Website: macys
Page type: customer-info-address
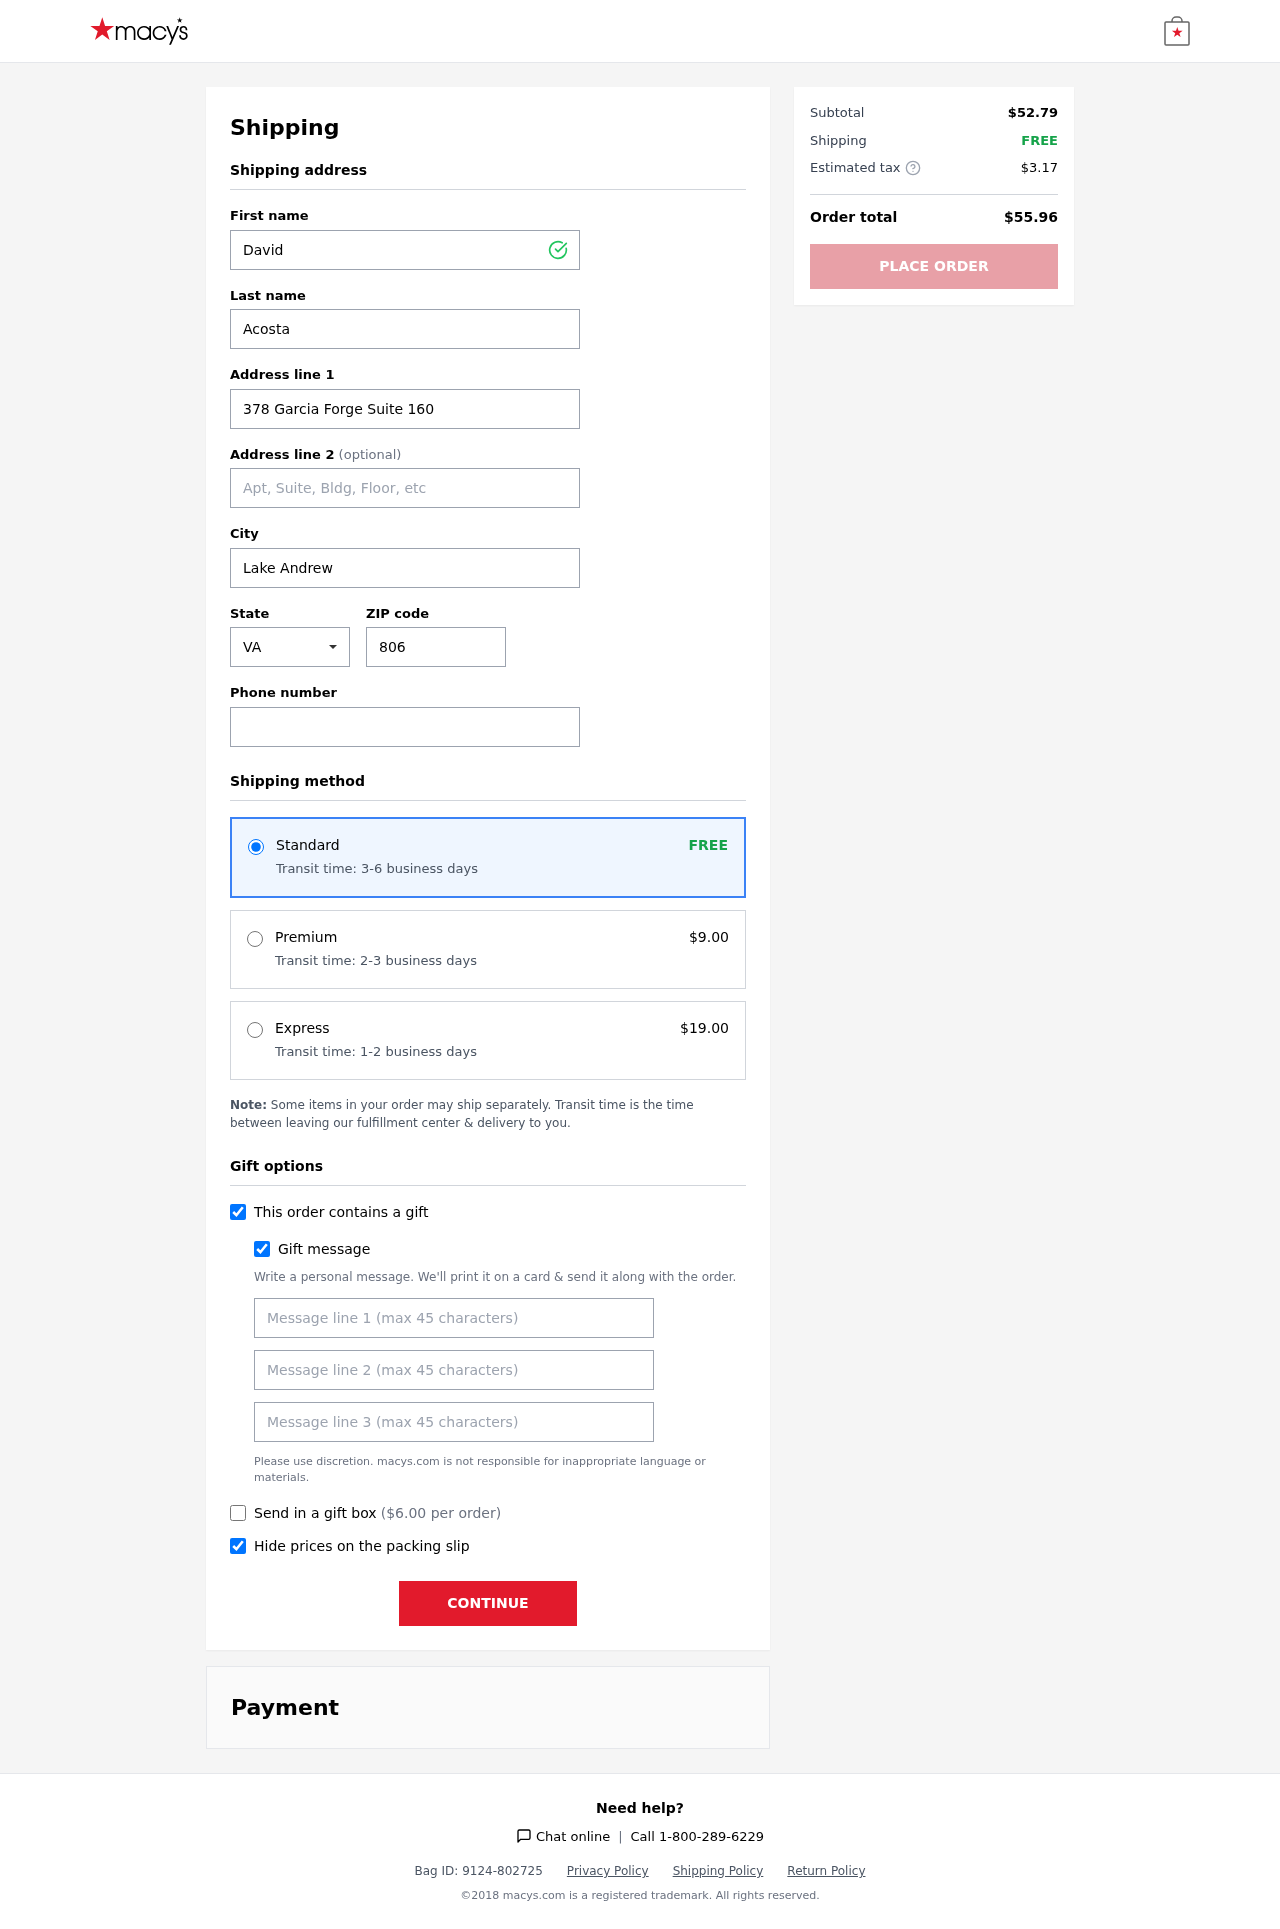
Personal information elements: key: PII_CITY
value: Lake Andrew
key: PII_FIRSTNAME
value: David
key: PII_GIFT_MESSAGE
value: Hey Christopher, I thought you could use some new walking shoes for those weekend adventures we’ve been planning! Can’t wait to hit the trails together. Enjoy!  David
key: PII_LASTNAME
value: Acosta
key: PII_PHONE
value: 5134685287
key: PII_POSTCODE
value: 80685
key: PII_STATE_ABBR
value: VA
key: PII_STREET
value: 378 Garcia Forge Suite 160
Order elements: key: ORDER_SHIPPING_STANDARD
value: FREE
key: ORDER_SHIPPING_STANDARD_TIME
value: Transit time: 3-6 business days
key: ORDER_SHIPPING_PREMIUM
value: $9.00
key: ORDER_SHIPPING_PREMIUM_TIME
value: Transit time: 2-3 business days
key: ORDER_SHIPPING_EXPRESS
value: $19.00
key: ORDER_SHIPPING_EXPRESS_TIME
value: Transit time: 1-2 business days
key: ORDER_GIFT_BOX_FEE
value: $6.00
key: ORDER_SUBTOTAL
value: $52.79
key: ORDER_SHIPPING_COST
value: FREE
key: ORDER_TAX
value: $3.17
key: ORDER_TOTAL
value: $55.96